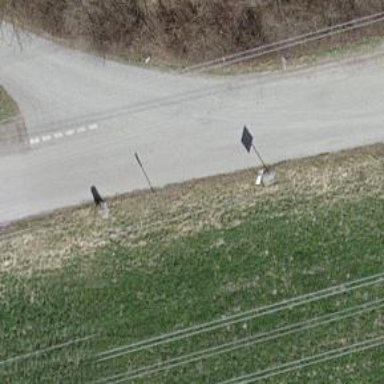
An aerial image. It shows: Unclassified road with asphalt surface.